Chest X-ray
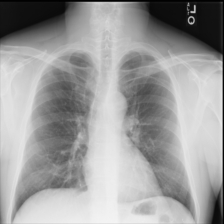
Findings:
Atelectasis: negative
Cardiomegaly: negative
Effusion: negative
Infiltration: negative
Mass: negative
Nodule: negative
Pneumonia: negative
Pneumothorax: negative
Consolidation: negative
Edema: negative
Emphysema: negative
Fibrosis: negative
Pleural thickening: negative
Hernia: negative